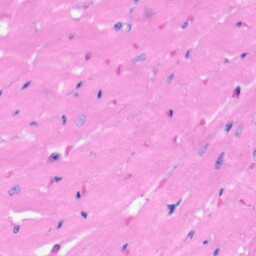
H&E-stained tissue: Heart